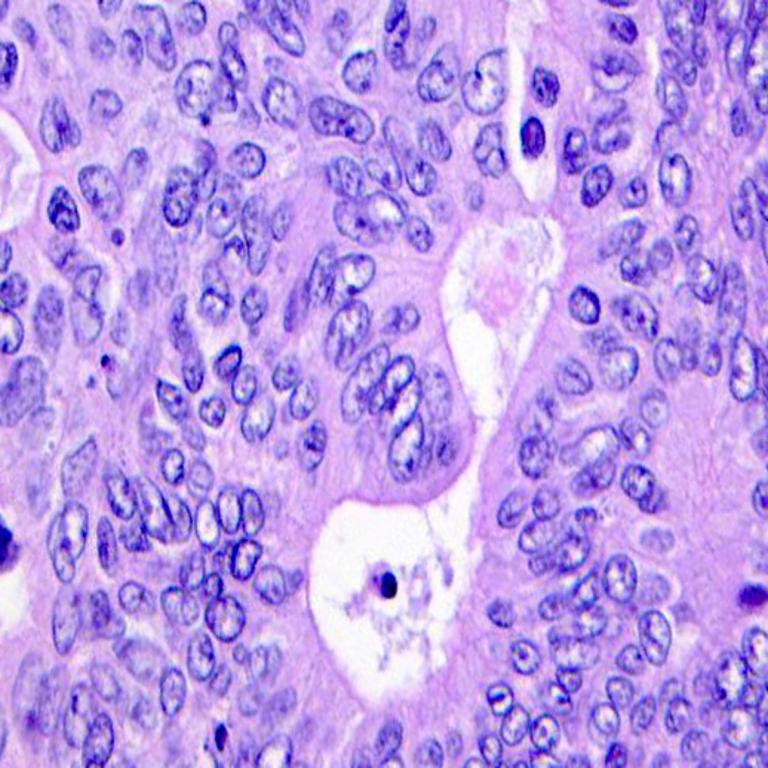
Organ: colon
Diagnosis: adenocarcinomas